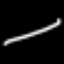
Label: line